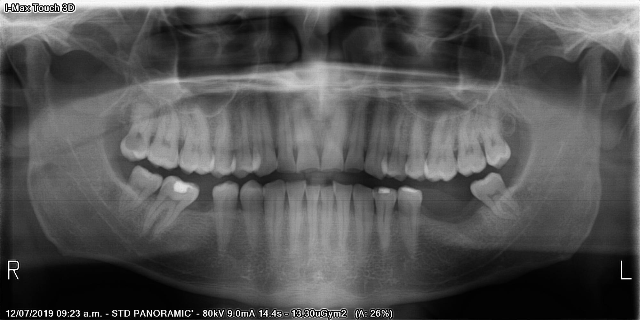
adult